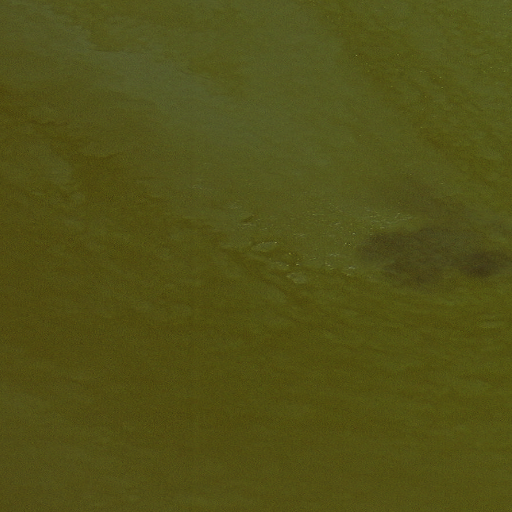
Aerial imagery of bar in Alaska named Iniskin Rock containing only unknown